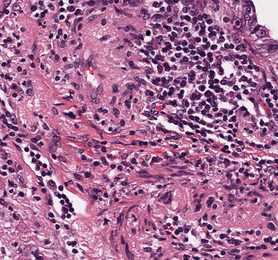
Tumor epithelial tissue: yes
Tumor-associated stroma tissue: yes
Normal tissue: no